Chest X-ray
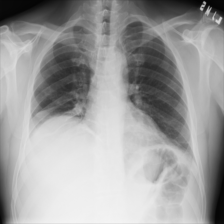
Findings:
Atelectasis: positive
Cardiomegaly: negative
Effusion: negative
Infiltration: negative
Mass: negative
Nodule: negative
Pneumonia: negative
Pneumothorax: negative
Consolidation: negative
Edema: negative
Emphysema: negative
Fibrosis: negative
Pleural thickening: negative
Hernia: negative